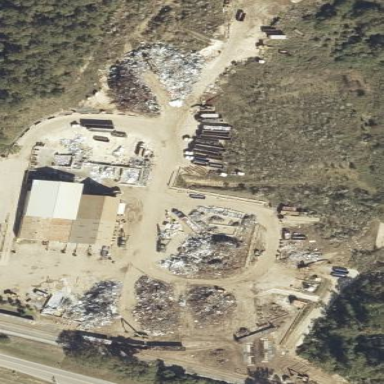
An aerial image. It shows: Recycling center with scrap metal recycling facilities.